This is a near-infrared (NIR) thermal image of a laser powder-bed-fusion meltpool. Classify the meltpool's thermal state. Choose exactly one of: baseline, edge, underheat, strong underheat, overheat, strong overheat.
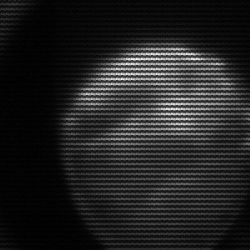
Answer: edge